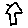
Label: house